Question: I am using NSIS i.e., null soft to create a windows installer. All working fine, but I need to change the header info text while installer is running.
In header info Now I am getting as follows,
'''
Installing, Please wait while...
'''
But I need to change this info or text like 'Please wait...' or any text. Herewith I have attached the screenshot and marked in red color. Please suggest some solution.

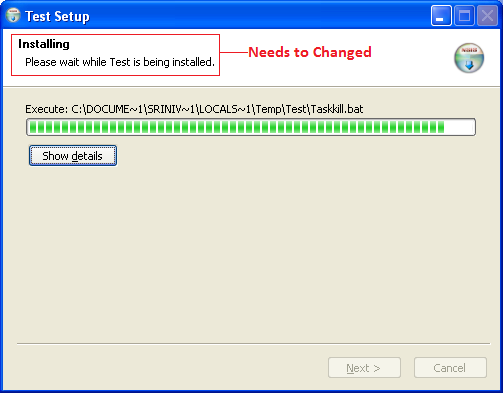
Answer: '''
!include MUI.nsh
!insertmacro MUI_PAGE_COMPONENTS
!define MUI_PAGE_HEADER_TEXT "Blah blah"
!define MUI_PAGE_HEADER_SUBTEXT "Sub blah blah"
#!define MUI_INSTFILESPAGE_FINISHHEADER_TEXT "Blah blah completed" ; You only need this if MUI_PAGE_INSTFILES is the last page
#!define MUI_INSTFILESPAGE_FINISHHEADER_SUBTEXT "Sub blah blah"
!insertmacro MUI_PAGE_INSTFILES
!insertmacro MUI_PAGE_FINISH
!insertmacro MUI_LANGUAGE English
'''
And to change it during the install process:
'''
Section
!insertmacro MUI_HEADER_TEXT "Hello" "world"
Sleep 3333
!insertmacro MUI_HEADER_TEXT "Still" "there?"
Sleep 3333
SectionEnd
'''